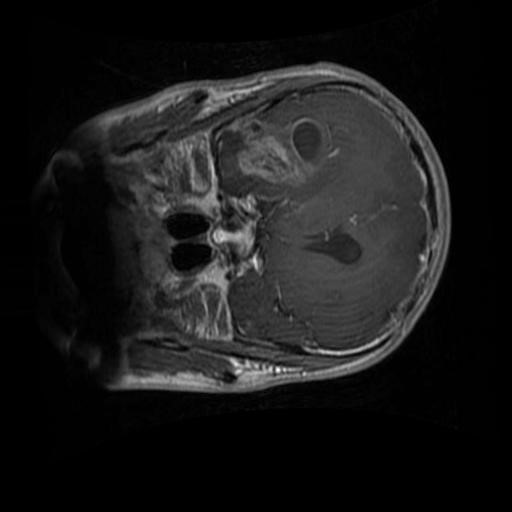
Label: brain_glioma